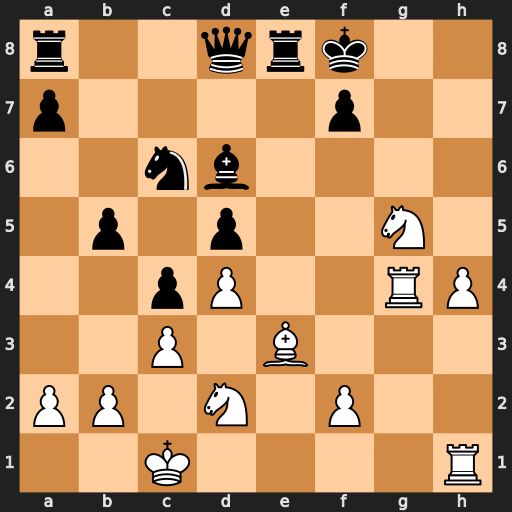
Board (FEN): r2qrk2/p4p2/2nb4/1p1p2N1/2pP2RP/2P1B3/PP1N1P2/2K4R
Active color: w
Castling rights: -
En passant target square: -
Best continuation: Nh7+ Ke7 Bg5+ Kd7 Bxd8